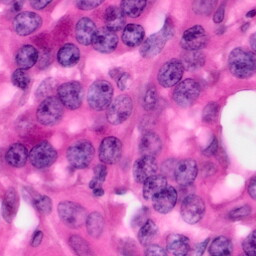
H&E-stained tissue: Pancreatic